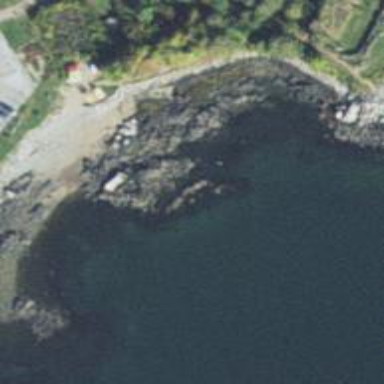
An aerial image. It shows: Rocky reef exposed to tidal changes.